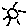
Label: sun